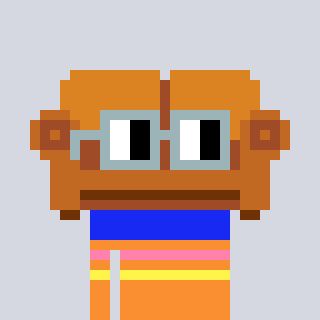
a pixel art character with square dark gray glasses, a couch-shaped head and a orange-colored body on a cool background